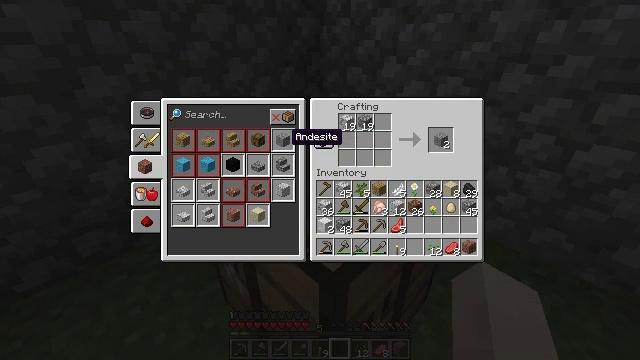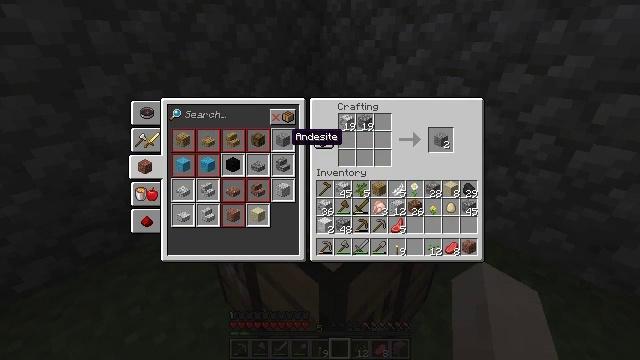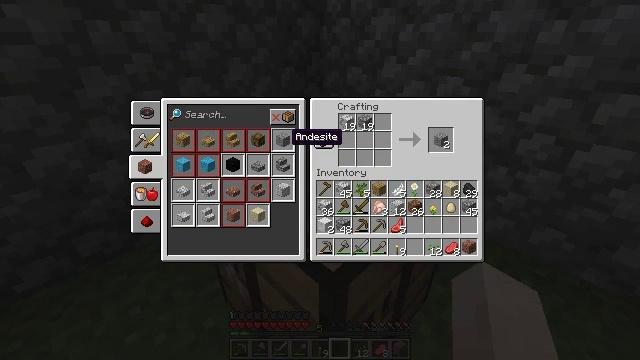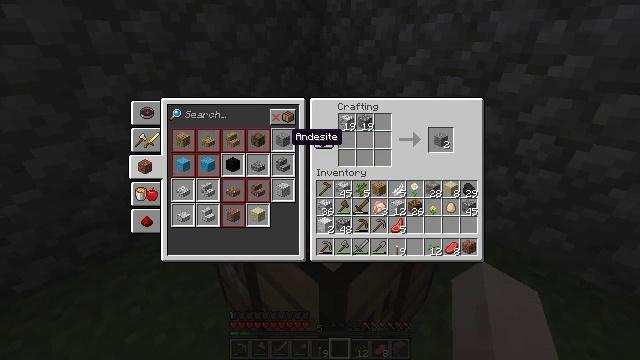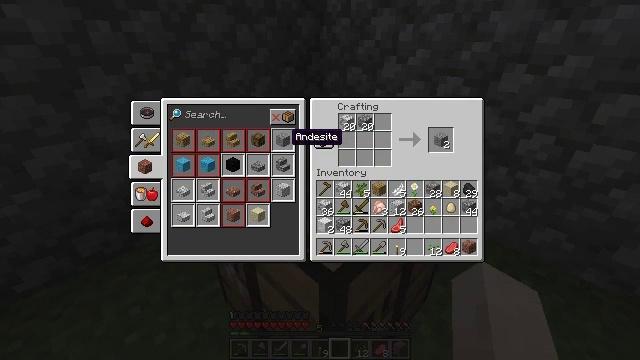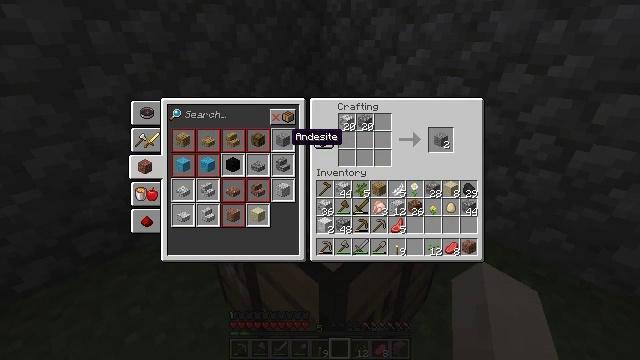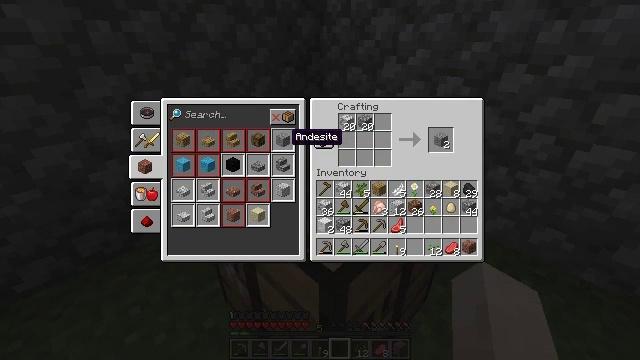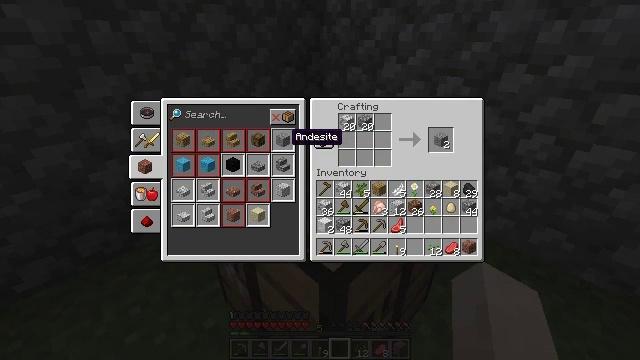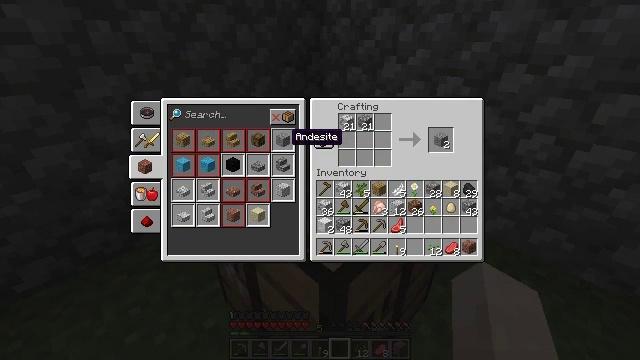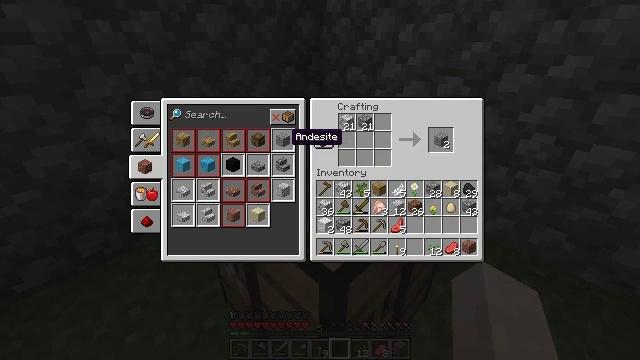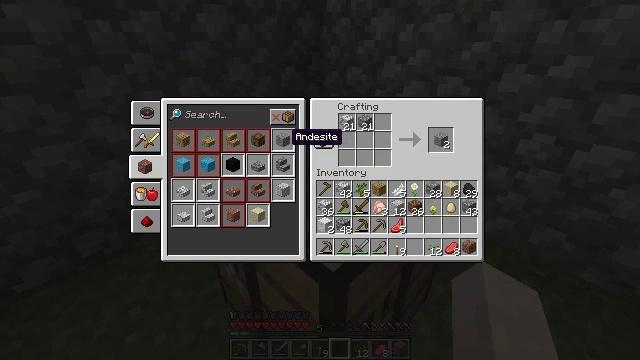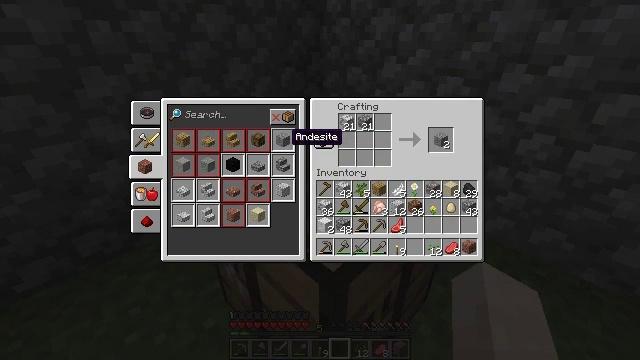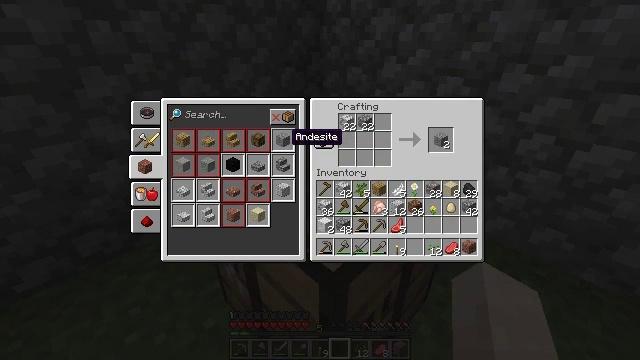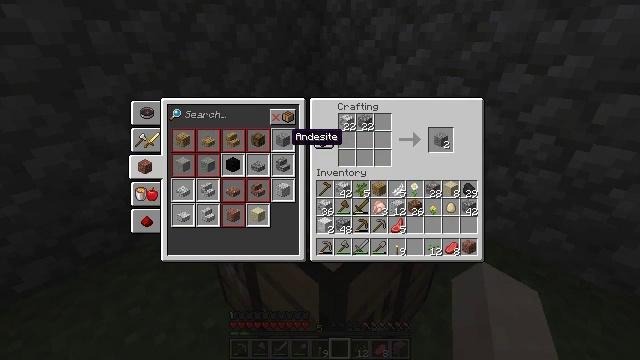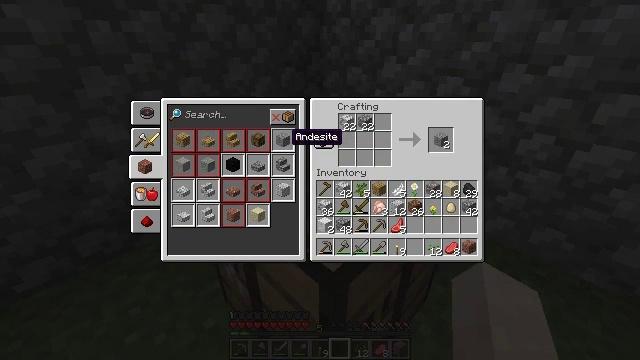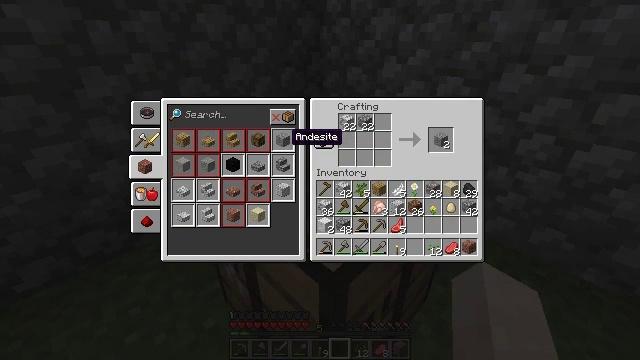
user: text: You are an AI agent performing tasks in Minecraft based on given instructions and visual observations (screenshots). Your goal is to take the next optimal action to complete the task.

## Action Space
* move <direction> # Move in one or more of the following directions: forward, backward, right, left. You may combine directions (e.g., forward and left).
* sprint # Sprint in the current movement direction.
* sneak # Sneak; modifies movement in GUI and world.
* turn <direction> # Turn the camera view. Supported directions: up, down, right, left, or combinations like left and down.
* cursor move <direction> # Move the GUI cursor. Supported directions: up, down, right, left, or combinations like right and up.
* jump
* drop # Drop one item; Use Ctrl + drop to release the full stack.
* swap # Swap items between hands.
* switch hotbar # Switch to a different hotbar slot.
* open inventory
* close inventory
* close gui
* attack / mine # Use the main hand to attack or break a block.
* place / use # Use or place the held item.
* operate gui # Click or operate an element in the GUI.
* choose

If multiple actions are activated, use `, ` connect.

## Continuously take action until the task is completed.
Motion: motion action
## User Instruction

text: Open the crafting table to create andesite.
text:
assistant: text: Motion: no_op
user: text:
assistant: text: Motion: operate gui
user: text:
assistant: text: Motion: operate gui
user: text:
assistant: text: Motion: operate gui
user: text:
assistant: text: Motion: no_op
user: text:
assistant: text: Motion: operate gui
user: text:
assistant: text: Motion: operate gui
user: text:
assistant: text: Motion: operate gui
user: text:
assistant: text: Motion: no_op
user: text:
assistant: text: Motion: operate gui
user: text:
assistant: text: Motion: operate gui
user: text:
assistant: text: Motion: operate gui
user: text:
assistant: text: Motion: no_op
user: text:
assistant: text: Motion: operate gui
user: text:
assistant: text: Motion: operate gui
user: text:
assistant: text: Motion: operate gui
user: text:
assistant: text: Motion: no_op
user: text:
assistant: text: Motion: operate gui
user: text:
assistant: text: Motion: operate gui
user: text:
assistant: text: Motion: operate gui
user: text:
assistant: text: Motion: no_op
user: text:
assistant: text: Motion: operate gui
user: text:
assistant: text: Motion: operate gui
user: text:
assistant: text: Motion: operate gui
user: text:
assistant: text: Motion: no_op
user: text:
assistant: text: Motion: operate gui
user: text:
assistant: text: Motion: operate gui
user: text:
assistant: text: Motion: operate gui
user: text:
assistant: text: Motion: no_op
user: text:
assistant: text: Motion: operate gui